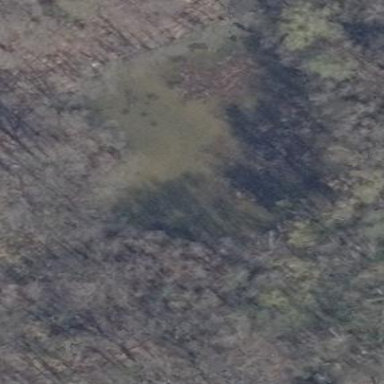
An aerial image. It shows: Bog wetland.